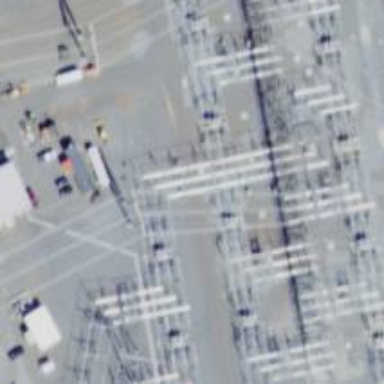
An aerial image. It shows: Switch for power supply.